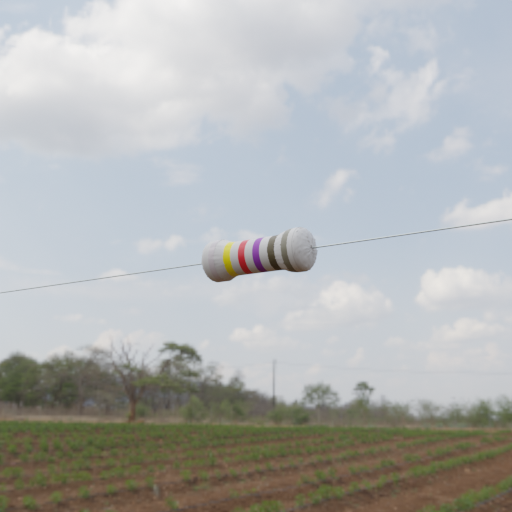
Resistor colour bands (in order): silver, yellow, red, violet, brown, gray